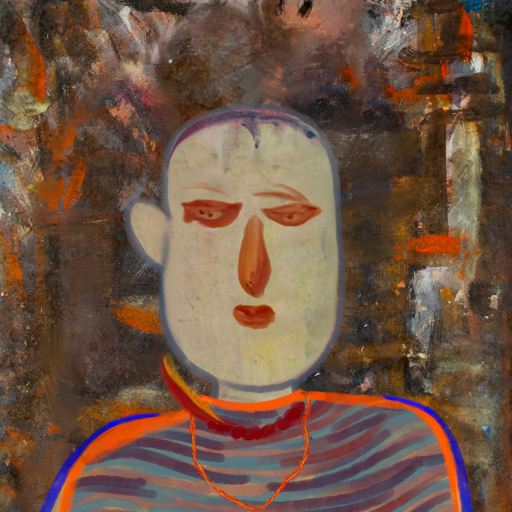
Background: GypsyQueen, Head And Neck Front: Hill_Girl, Face Front: Pious_Lady, Bust: Experience, Hair Front: Blank, Head Accessory: Blank, Second Necklace: Gypsy_Mother_2, Necklace: Pipe, Baby: Blank